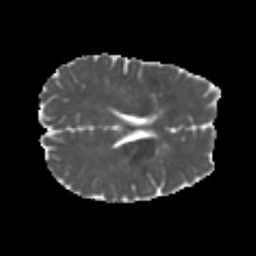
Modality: MD
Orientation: axial
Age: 21
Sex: male
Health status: healthy
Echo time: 0.074 s